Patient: sex M, age 47
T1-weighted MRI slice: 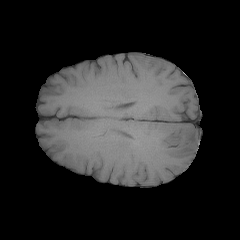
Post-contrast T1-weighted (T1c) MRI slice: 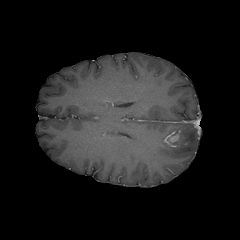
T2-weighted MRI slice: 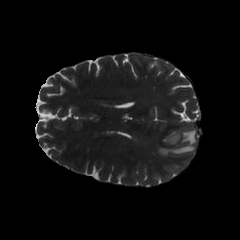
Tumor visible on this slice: yes
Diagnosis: Glioblastoma, IDH-wildtype
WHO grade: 4